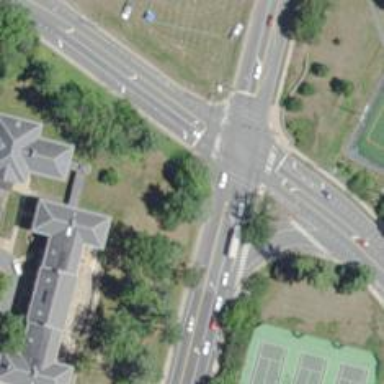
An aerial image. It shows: Marked crossing on the road.